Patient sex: M
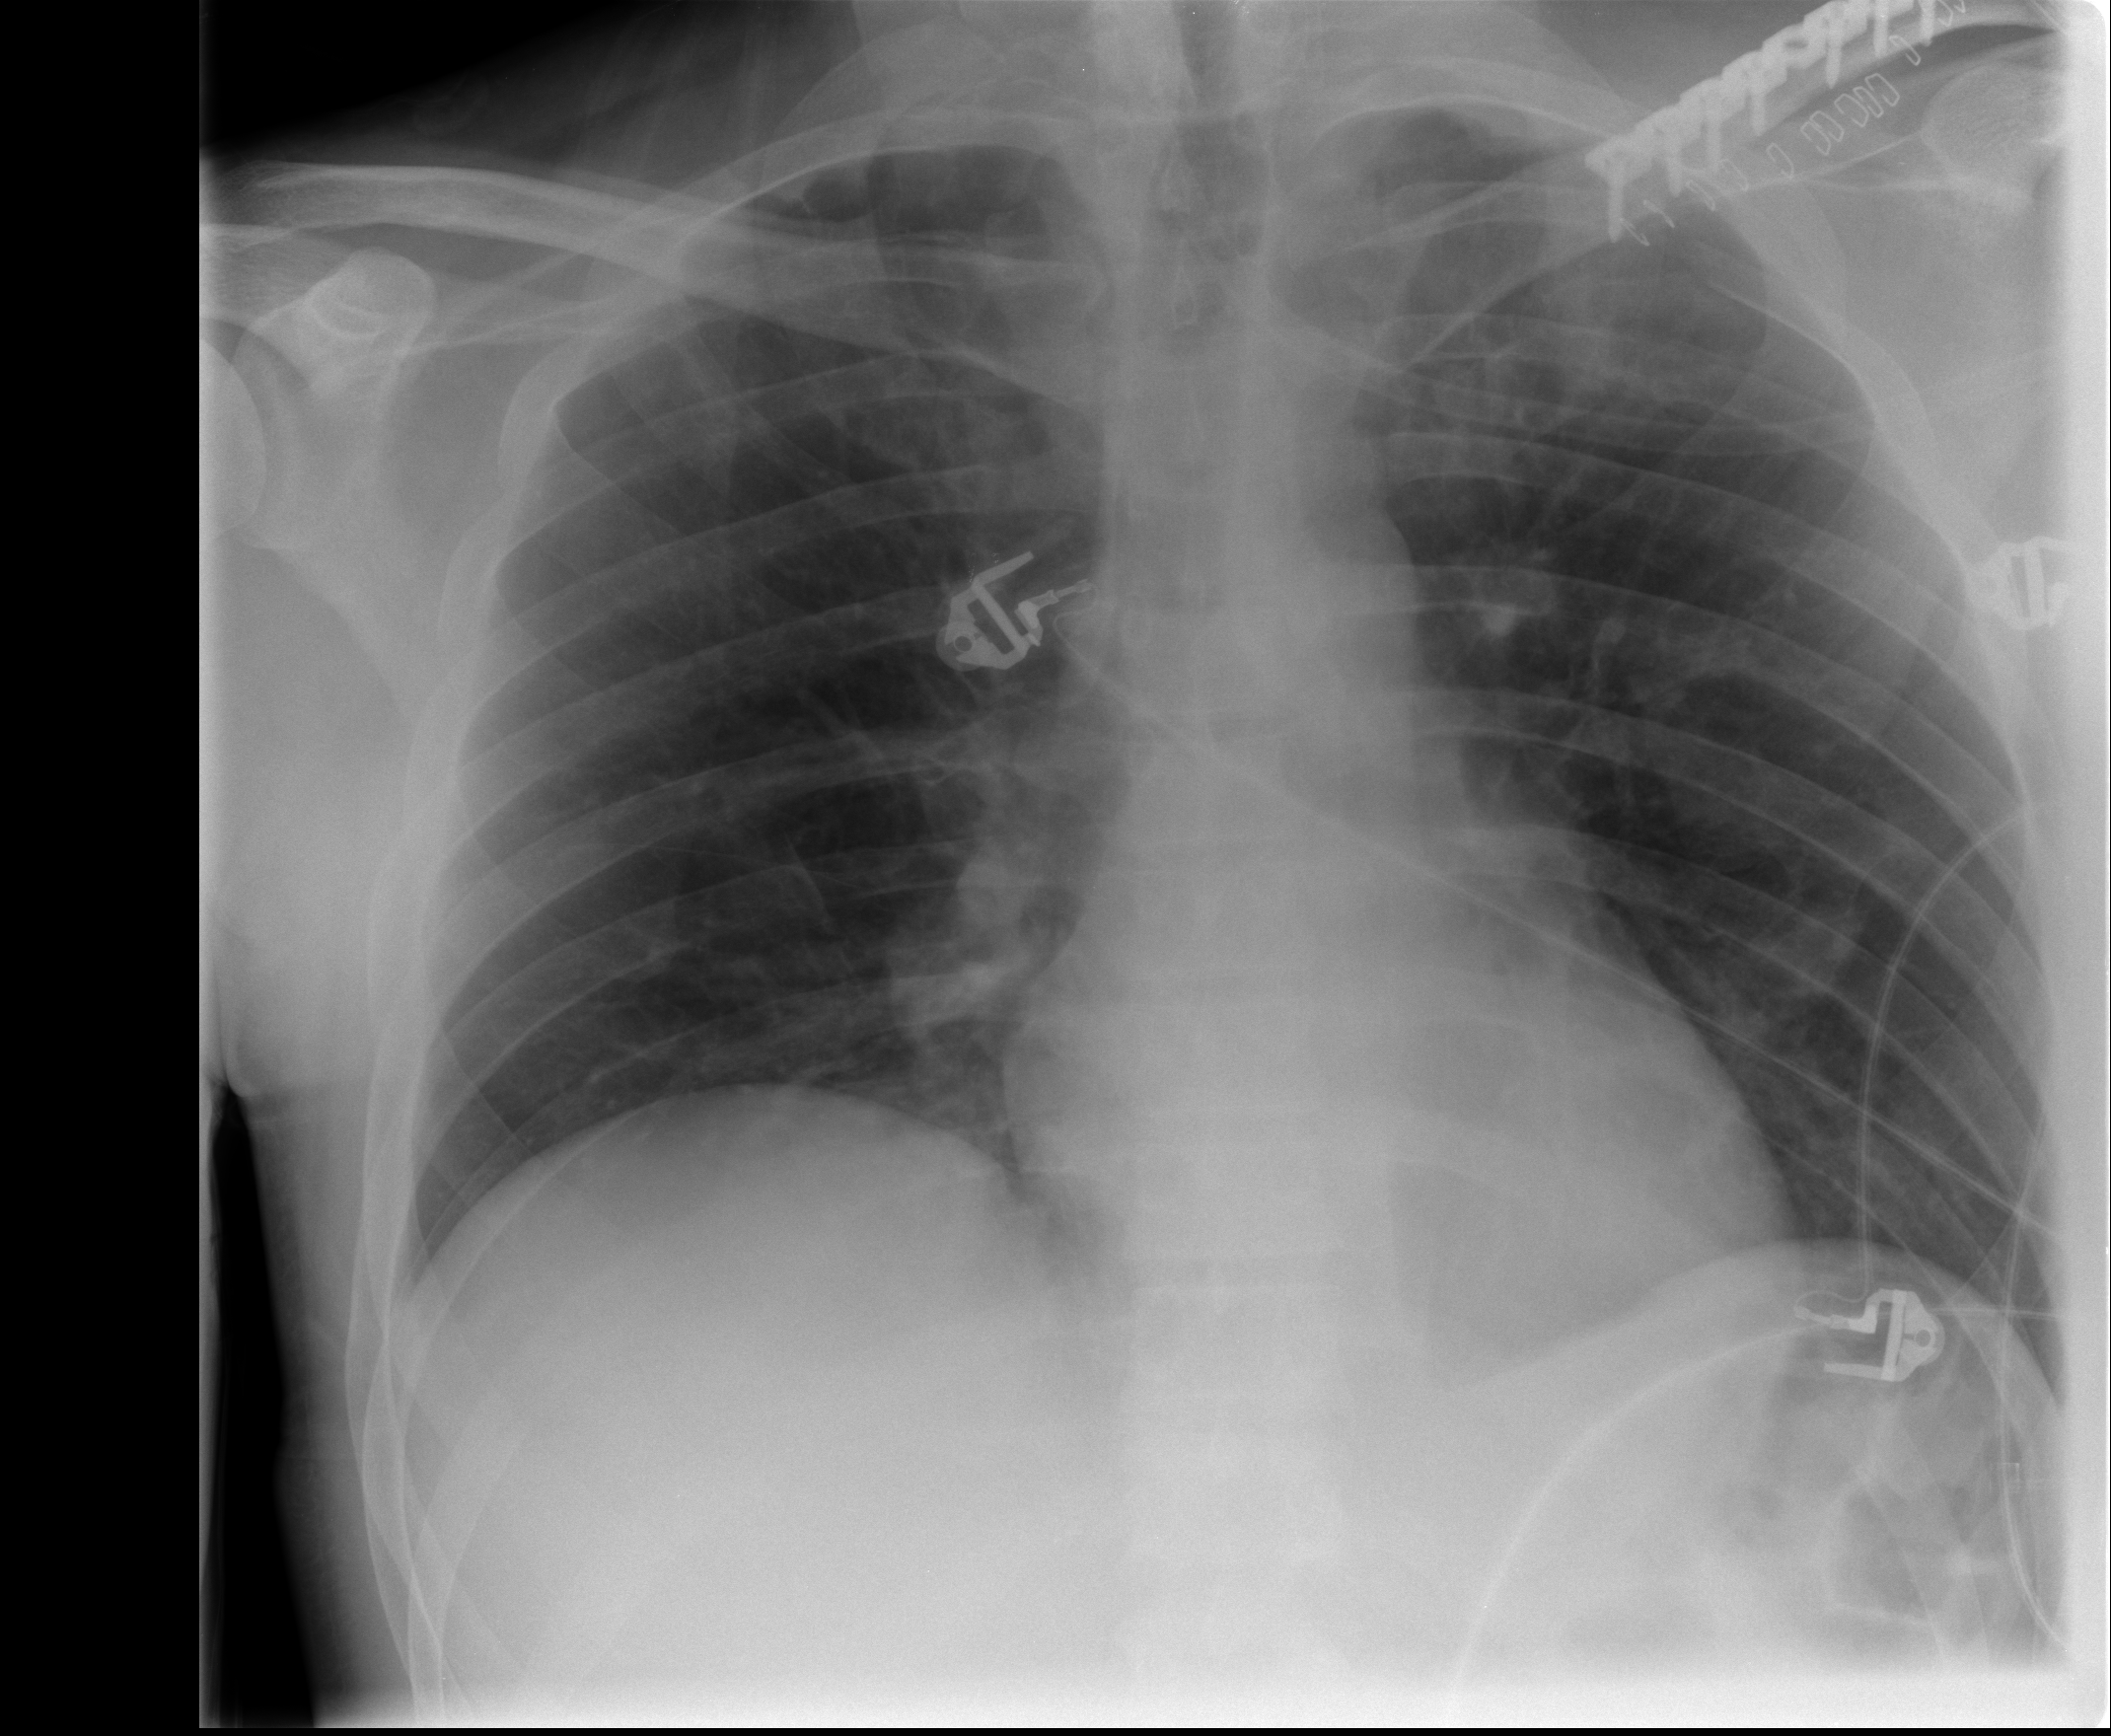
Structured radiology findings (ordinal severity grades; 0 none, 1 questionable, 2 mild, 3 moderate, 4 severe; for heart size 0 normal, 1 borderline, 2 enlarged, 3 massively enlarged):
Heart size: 0
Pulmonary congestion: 1
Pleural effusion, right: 0
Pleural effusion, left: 0
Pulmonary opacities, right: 0
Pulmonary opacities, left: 0
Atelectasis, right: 2
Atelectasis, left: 2